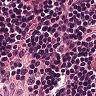
Metastatic tissue present: no